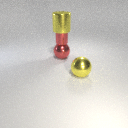
large red metal sphere below large yellow metal cylinder